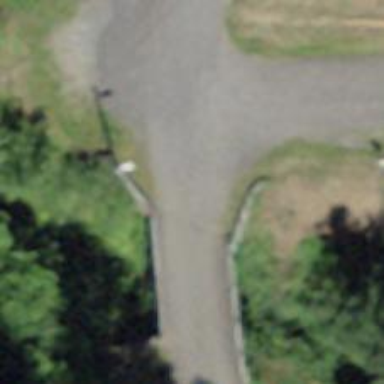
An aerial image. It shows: Unclassified road with asphalt surface running over bridge.